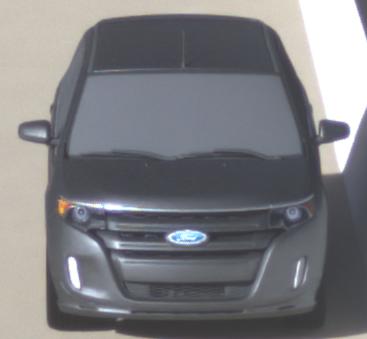
Make: Ford
Model: Edge
Detailed model: Gen. 1 Facelift
Model produced from: 2010
Model produced until: 2015
Doors: 5
Color: gray
Road condition: dry road
Daytime: morning or afternoon
Contrast: high contrast